Question:
Is it possible to create min max and mean chart in highchart as shown in above screenshot? I have tried OHLC but it's not same. So let me know if we can customize?
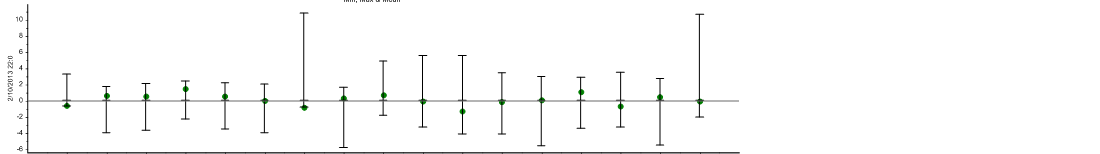
Answer: Try to use boxplot, with adapted data:
<URL>
'''
series: [{
name: 'Observations',
data: [
[760, 801, 801, 801, 965],
],
tooltip: {
headerFormat: '<em>Experiment No {point.key}</em><br/>'
}
}]
'''